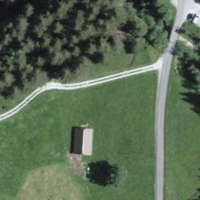
EUNIS habitat code: 23
Species observed at this site:
Aculepeira ceropegia